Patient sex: M
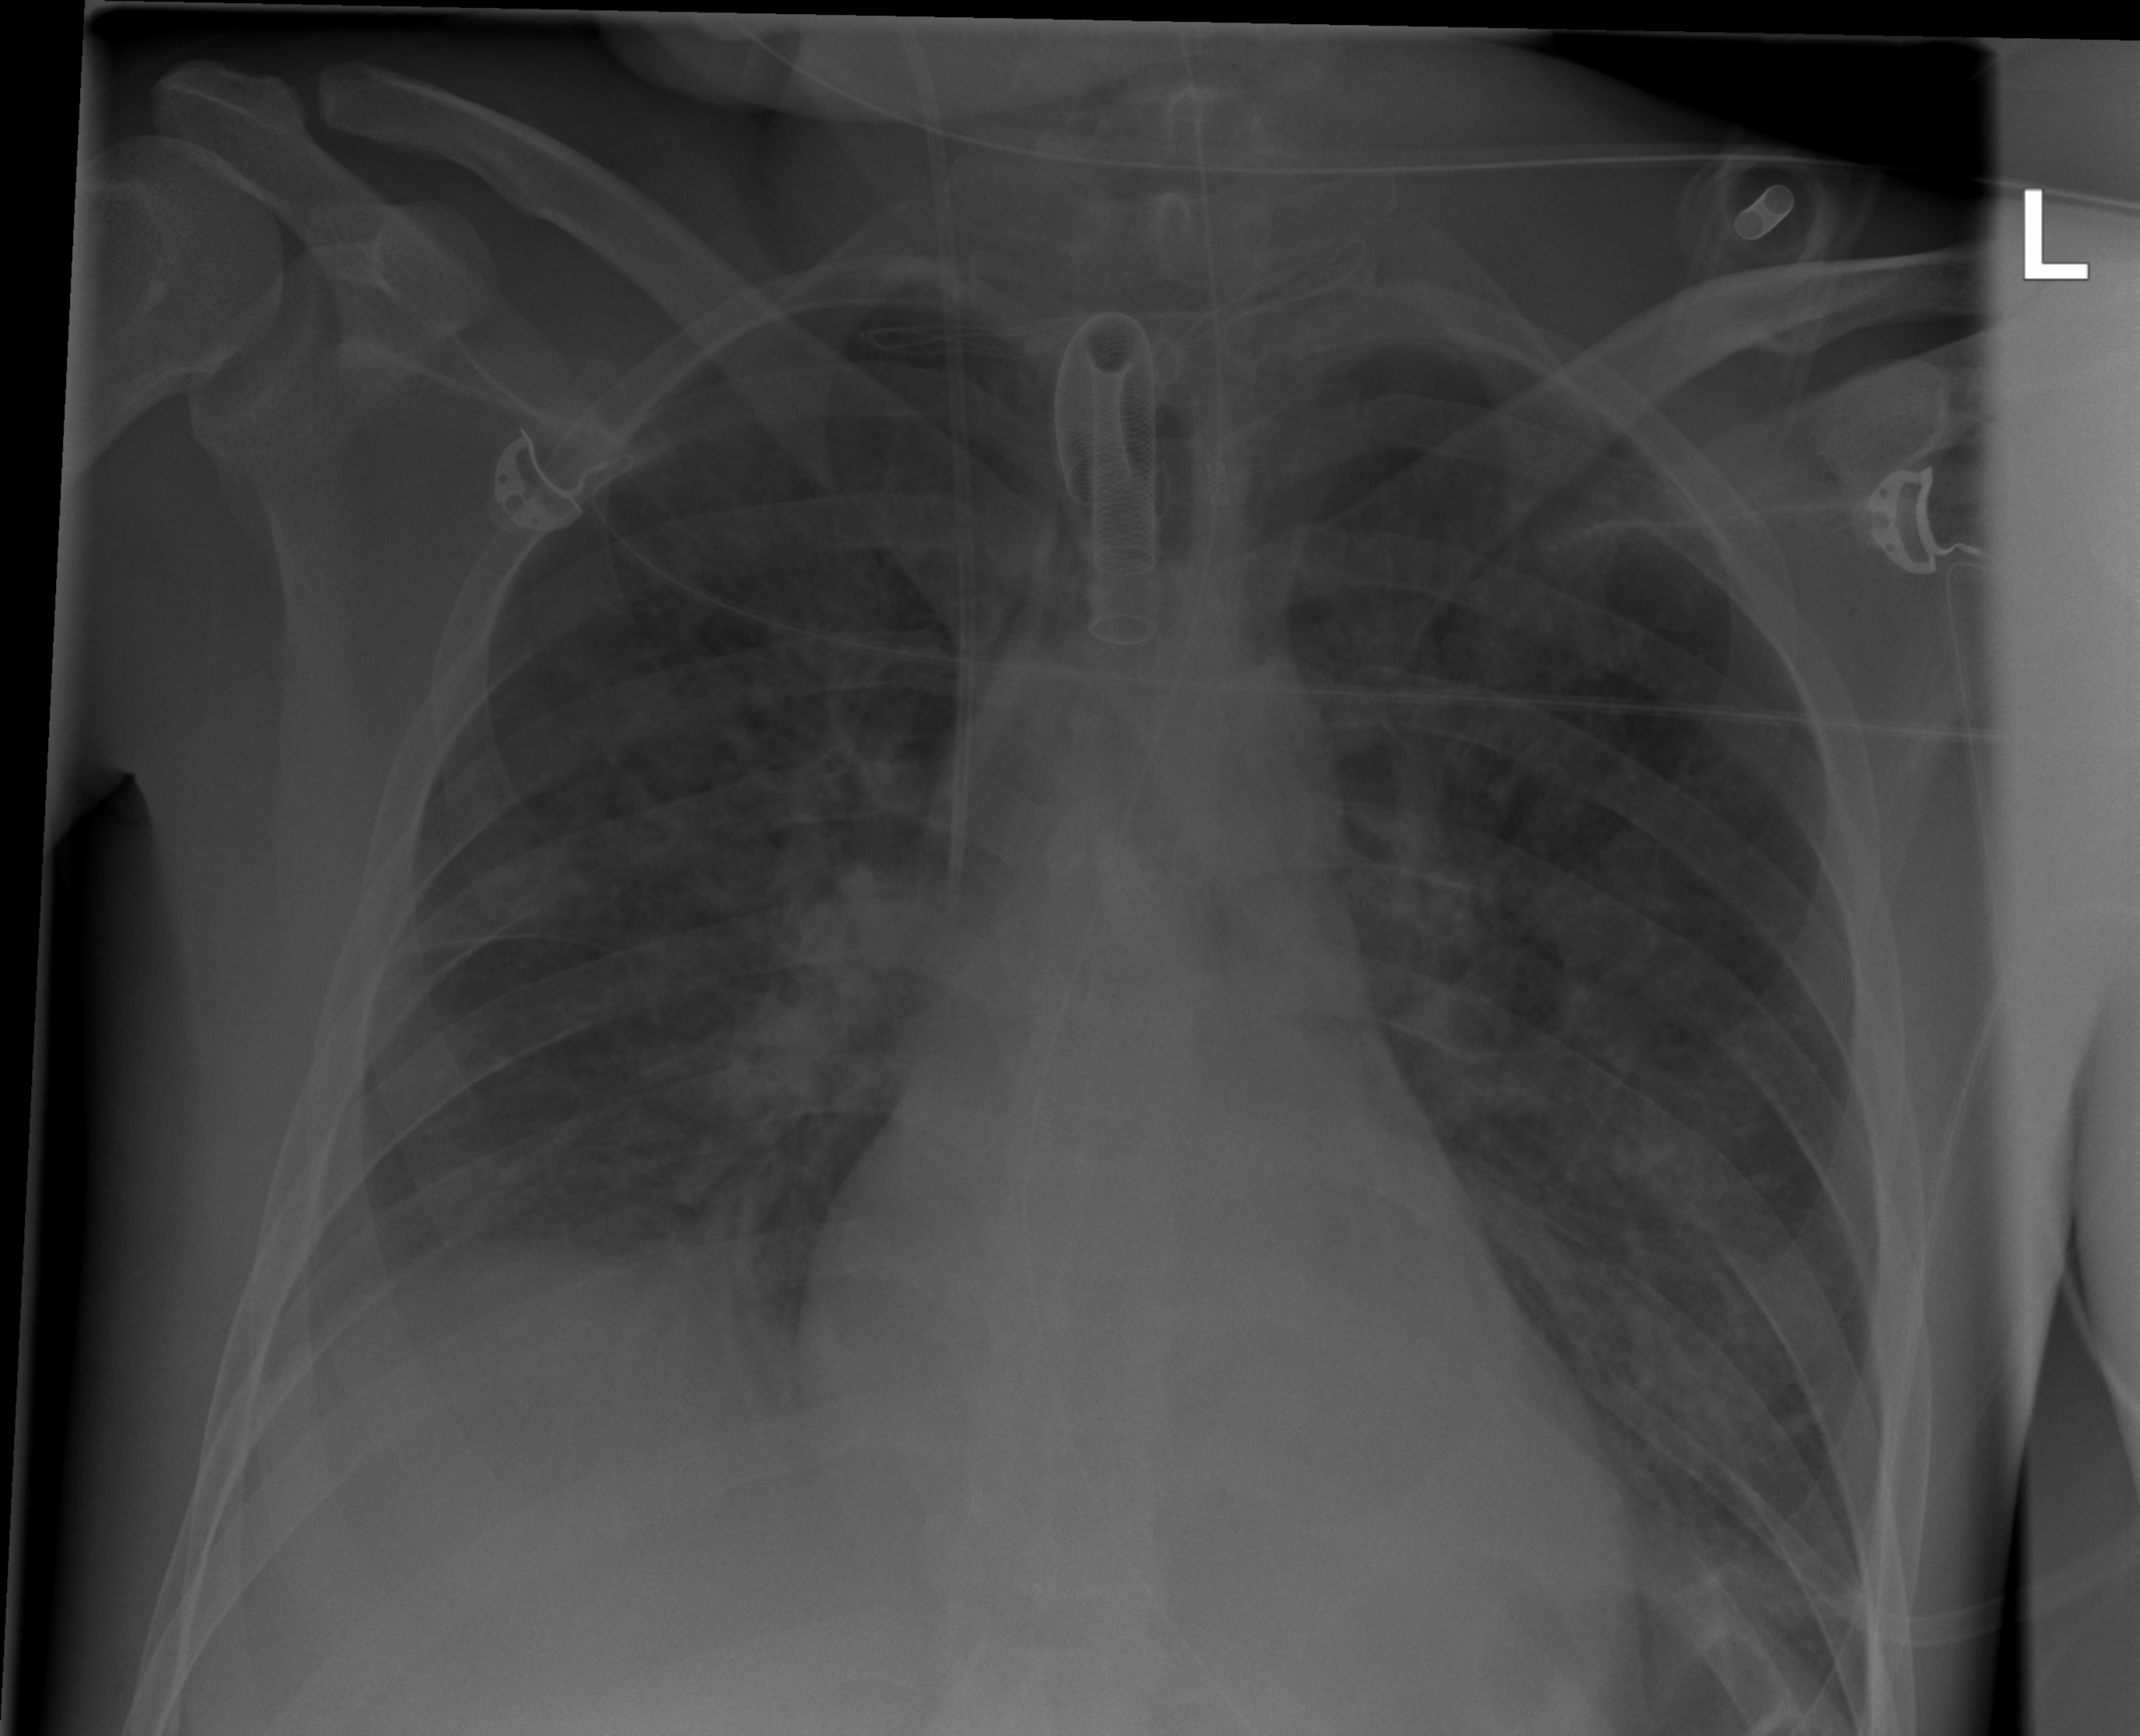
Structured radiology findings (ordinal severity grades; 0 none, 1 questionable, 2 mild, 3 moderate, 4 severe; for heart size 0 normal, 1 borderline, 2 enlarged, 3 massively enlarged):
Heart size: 0
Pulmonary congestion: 2
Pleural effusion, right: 2
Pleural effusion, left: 2
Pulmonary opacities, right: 1
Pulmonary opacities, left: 1
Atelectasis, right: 2
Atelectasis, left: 2